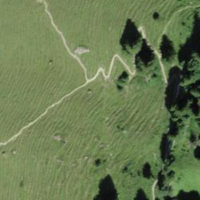
EUNIS habitat code: 43
Species observed at this site:
Allium ursinum